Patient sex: M
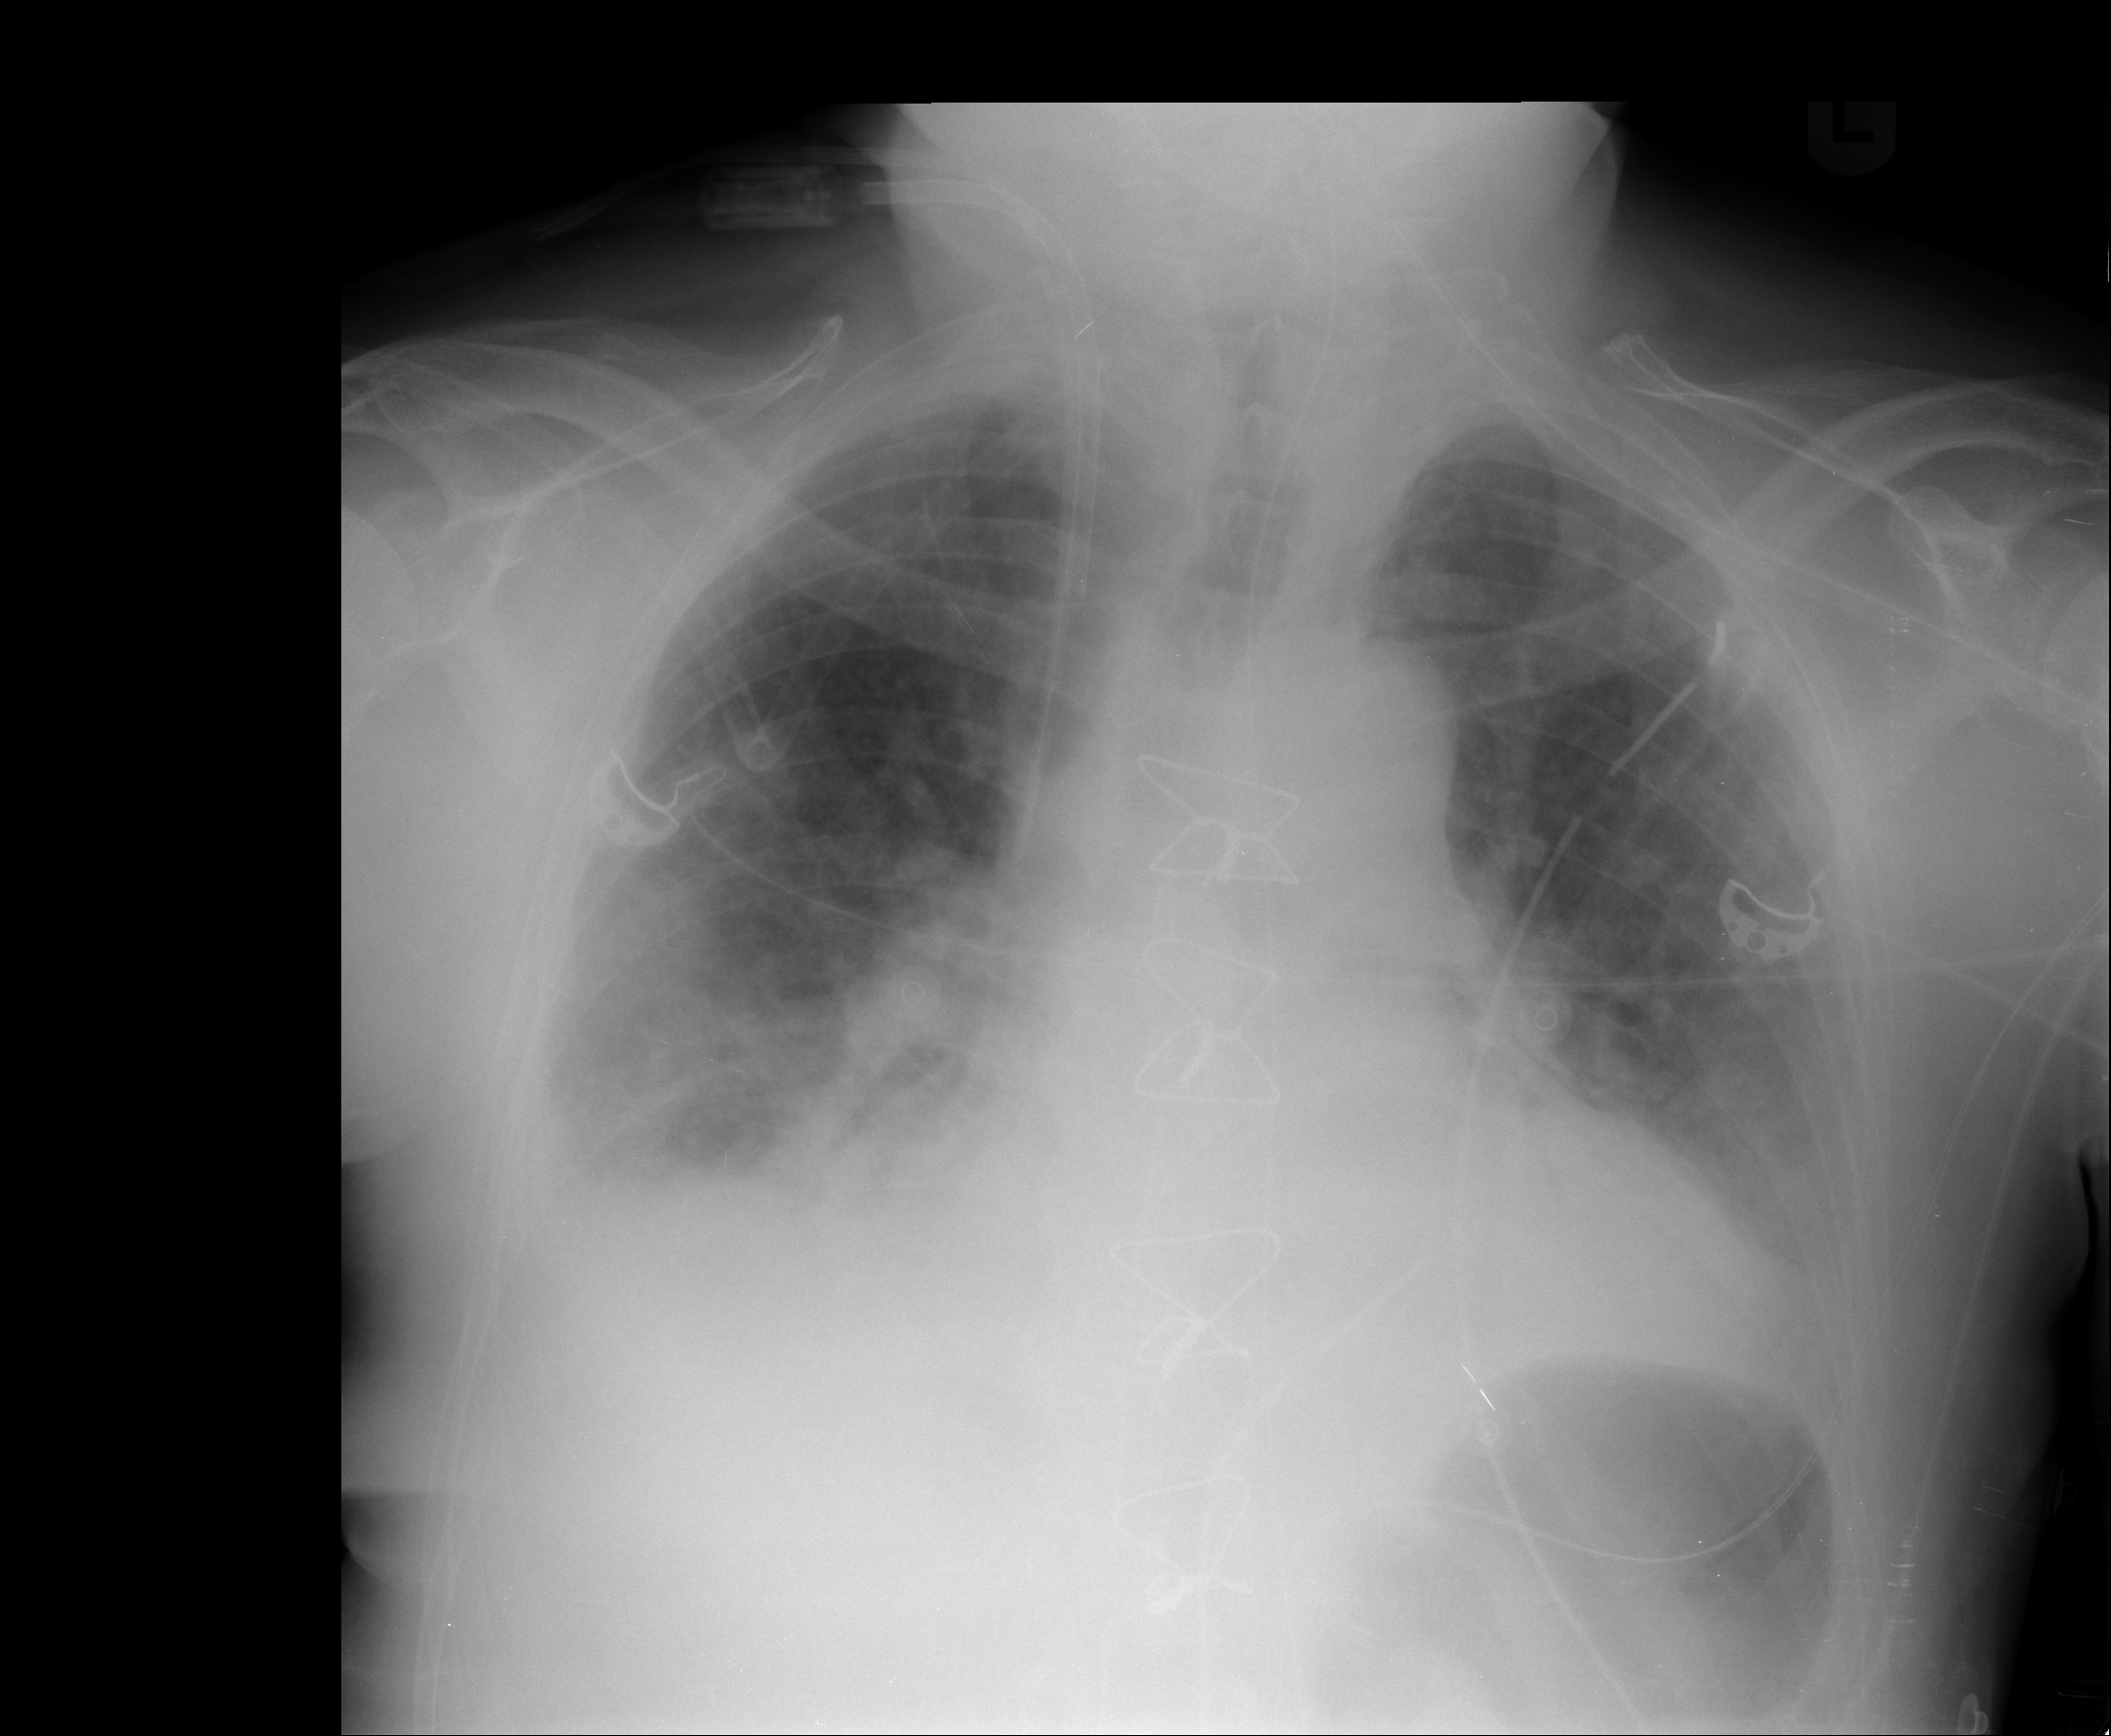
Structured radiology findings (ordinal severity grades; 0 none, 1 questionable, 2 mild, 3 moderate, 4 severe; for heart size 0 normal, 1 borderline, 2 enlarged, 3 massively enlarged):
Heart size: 2
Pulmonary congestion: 2
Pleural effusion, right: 2
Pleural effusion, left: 2
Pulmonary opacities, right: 2
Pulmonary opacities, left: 1
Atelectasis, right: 2
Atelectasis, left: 2